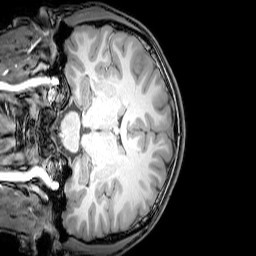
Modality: T1w
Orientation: coronal
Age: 21
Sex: male
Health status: healthy
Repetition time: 0.081 s
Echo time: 0.037 s